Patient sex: F
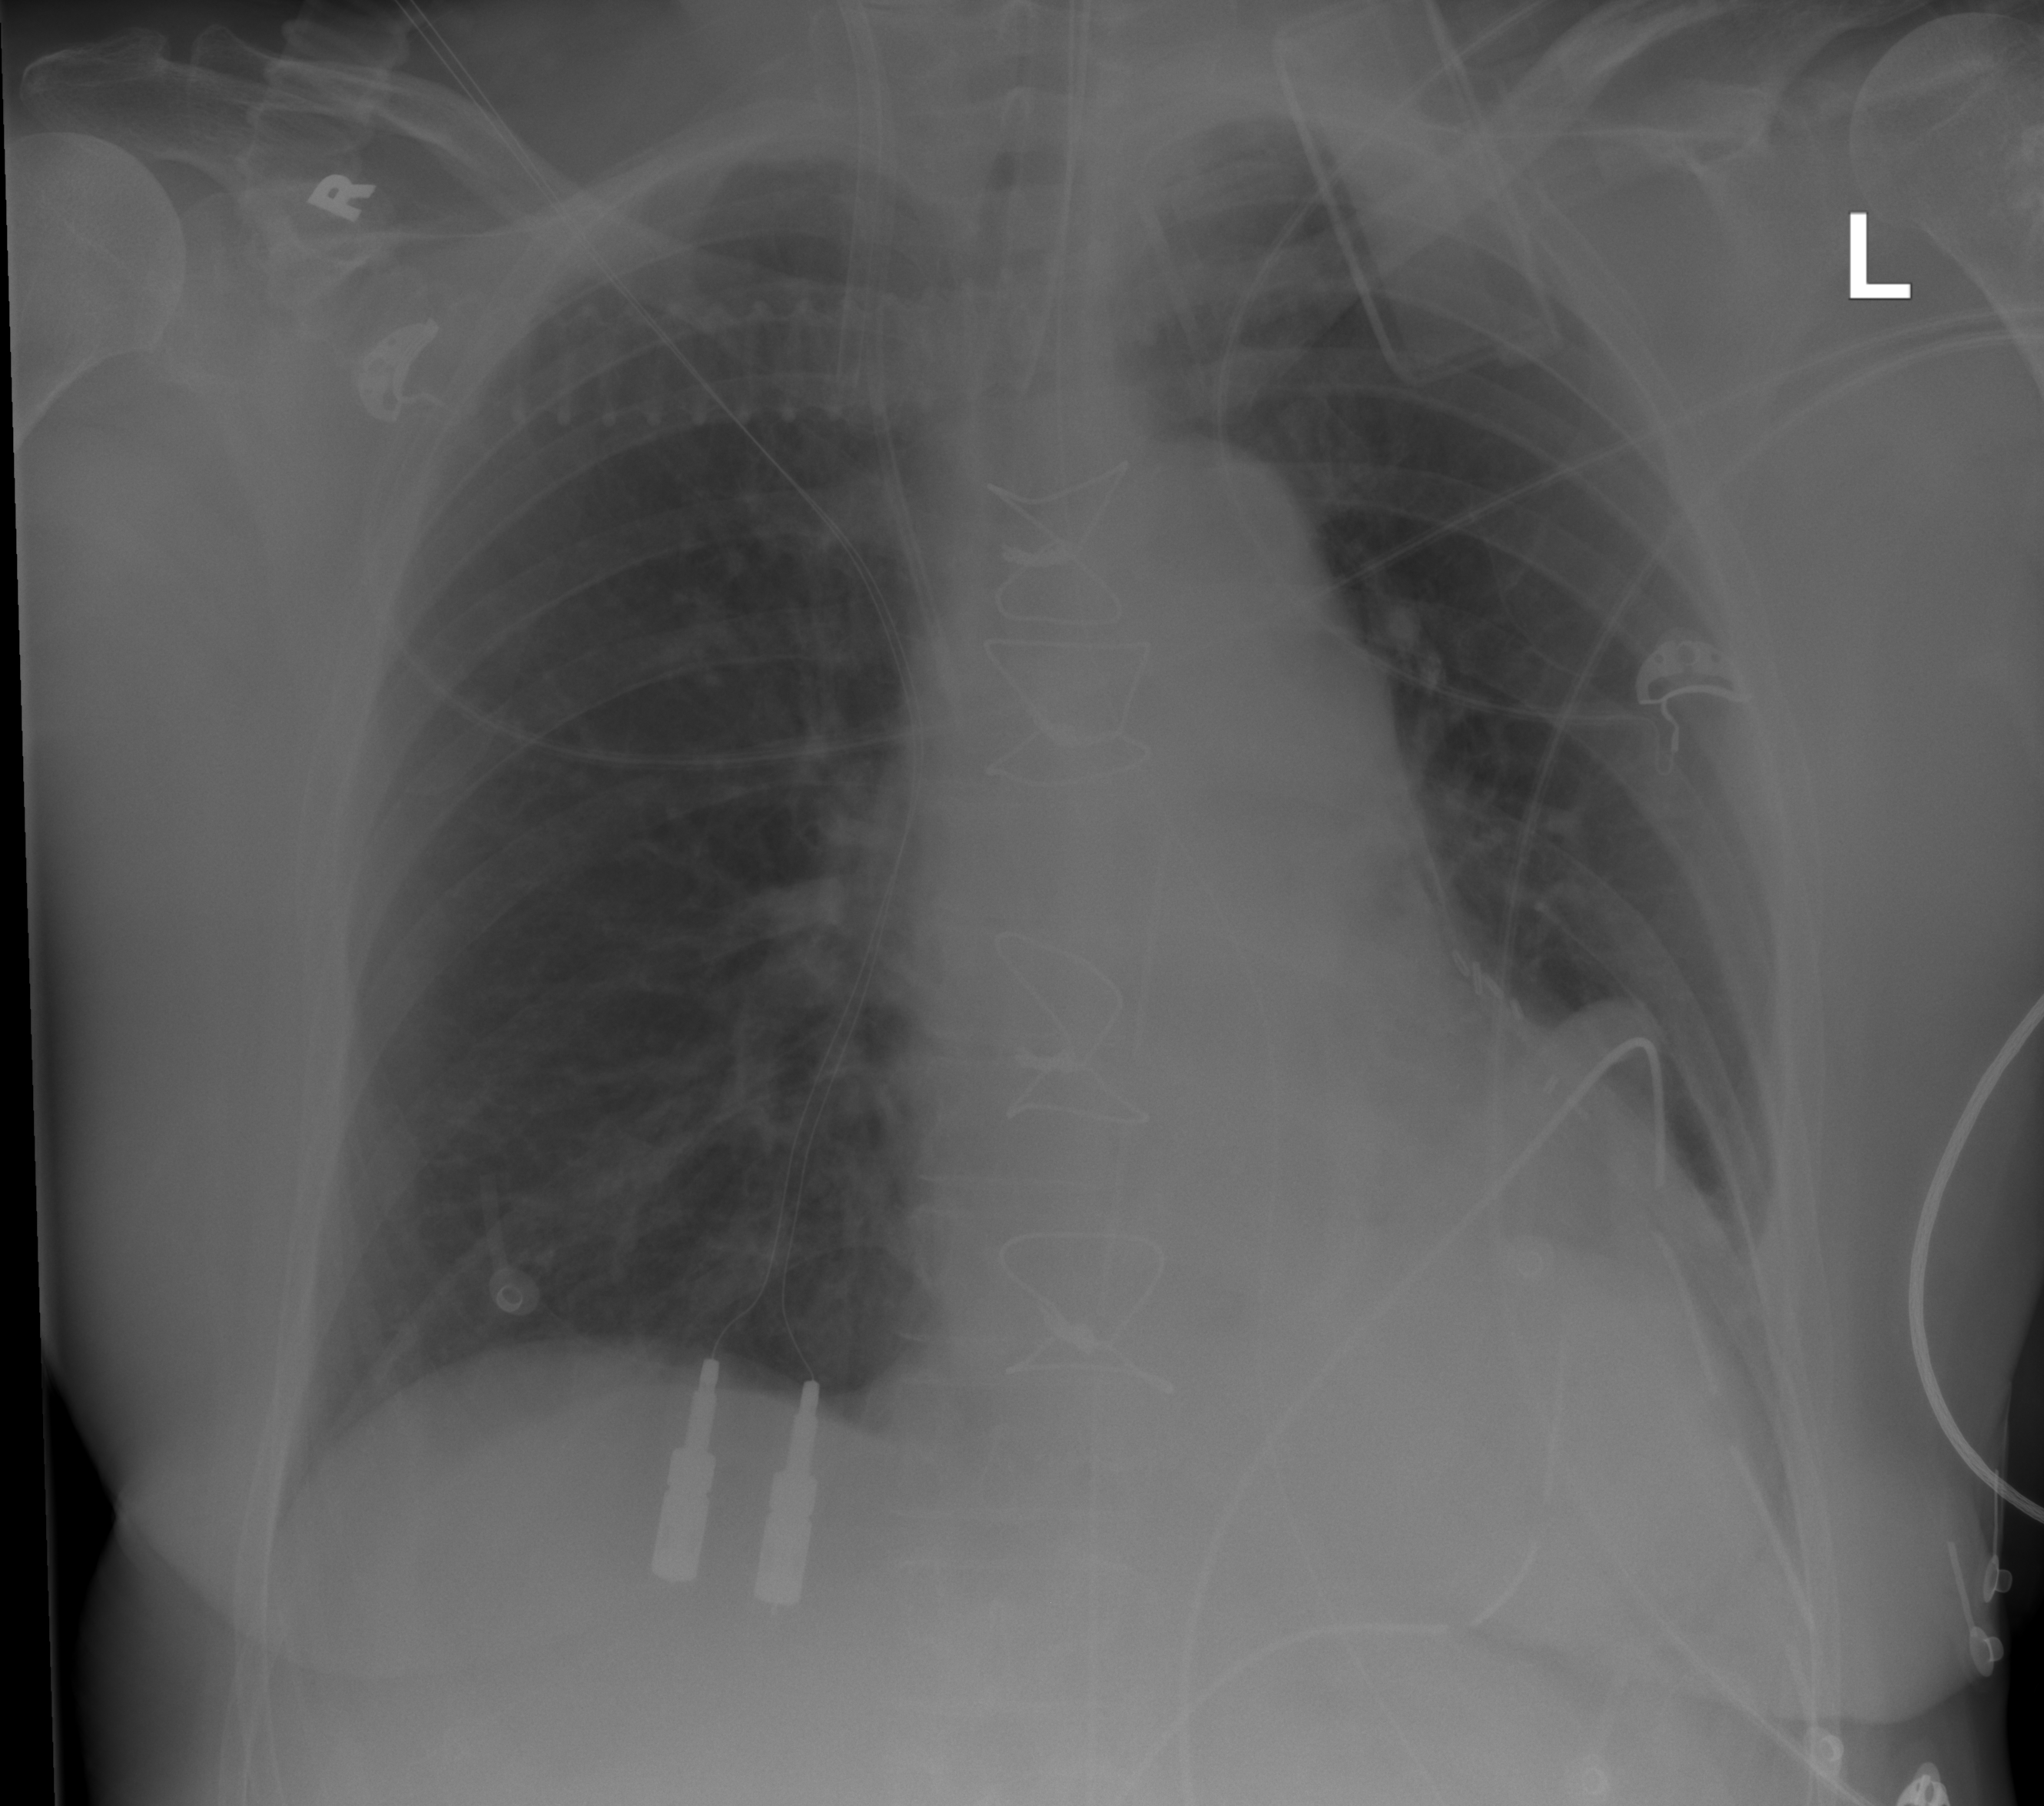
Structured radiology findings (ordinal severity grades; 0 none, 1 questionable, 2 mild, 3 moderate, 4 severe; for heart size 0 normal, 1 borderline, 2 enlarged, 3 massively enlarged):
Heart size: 0
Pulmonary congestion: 0
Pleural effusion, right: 0
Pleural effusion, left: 1
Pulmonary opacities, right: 0
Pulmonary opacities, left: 0
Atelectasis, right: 1
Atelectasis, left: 1